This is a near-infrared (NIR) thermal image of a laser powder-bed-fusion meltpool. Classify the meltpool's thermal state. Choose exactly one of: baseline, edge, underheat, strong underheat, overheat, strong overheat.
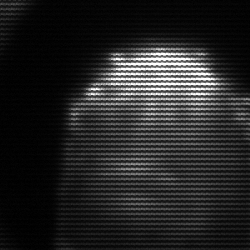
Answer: edge